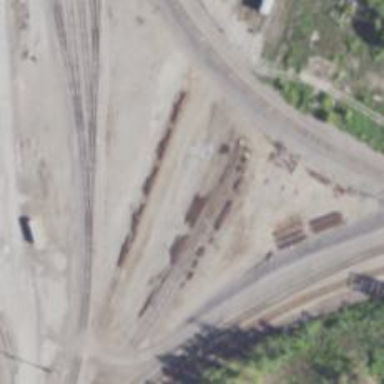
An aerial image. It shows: Abandoned spur railway.